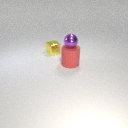
large red rubber cylinder below small purple metal sphere